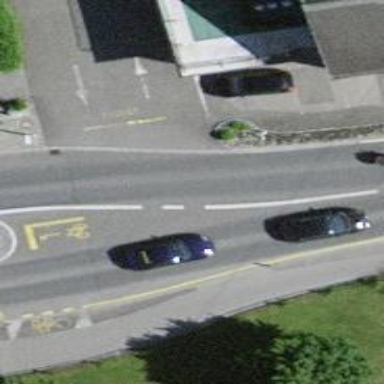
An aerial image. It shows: Secondary road with asphalt surface.